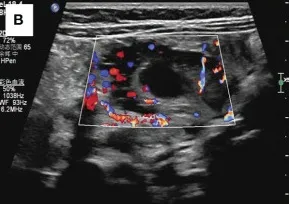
(B) Abundant blood flow signals are seen around the wall of the small intestine. Enhanced abdominal CT shows focal thickening of the small intestine wall with tortuous, chaotic and high-density vascular shadows. The blood supply artery is from the superior mesenteric artery.
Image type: radiology (ultrasound)